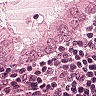
Metastatic tissue present: yes